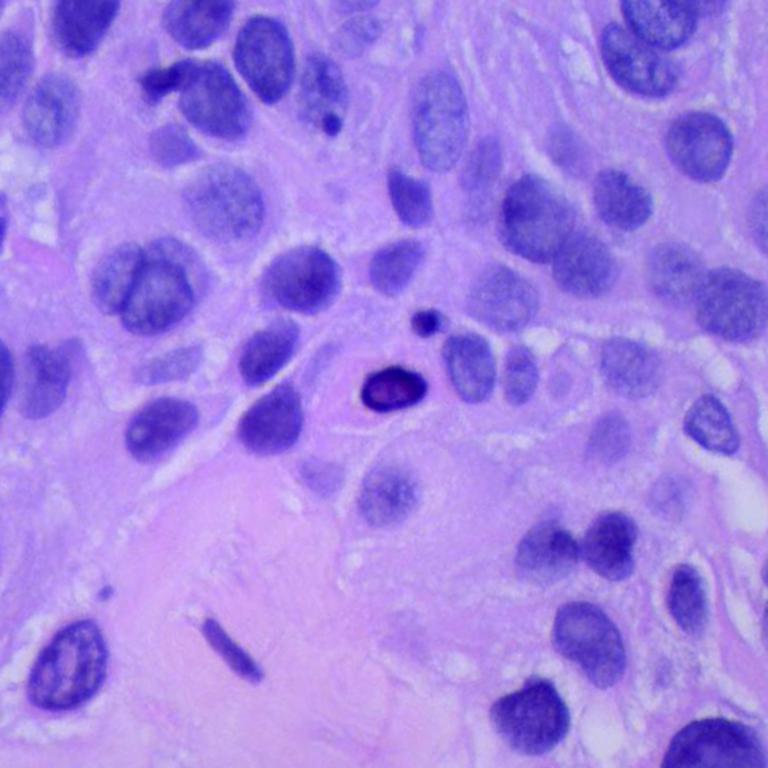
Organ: lung
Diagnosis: squamous carcinomas